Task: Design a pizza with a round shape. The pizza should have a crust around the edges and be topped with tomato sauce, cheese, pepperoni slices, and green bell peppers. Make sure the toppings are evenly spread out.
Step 120:
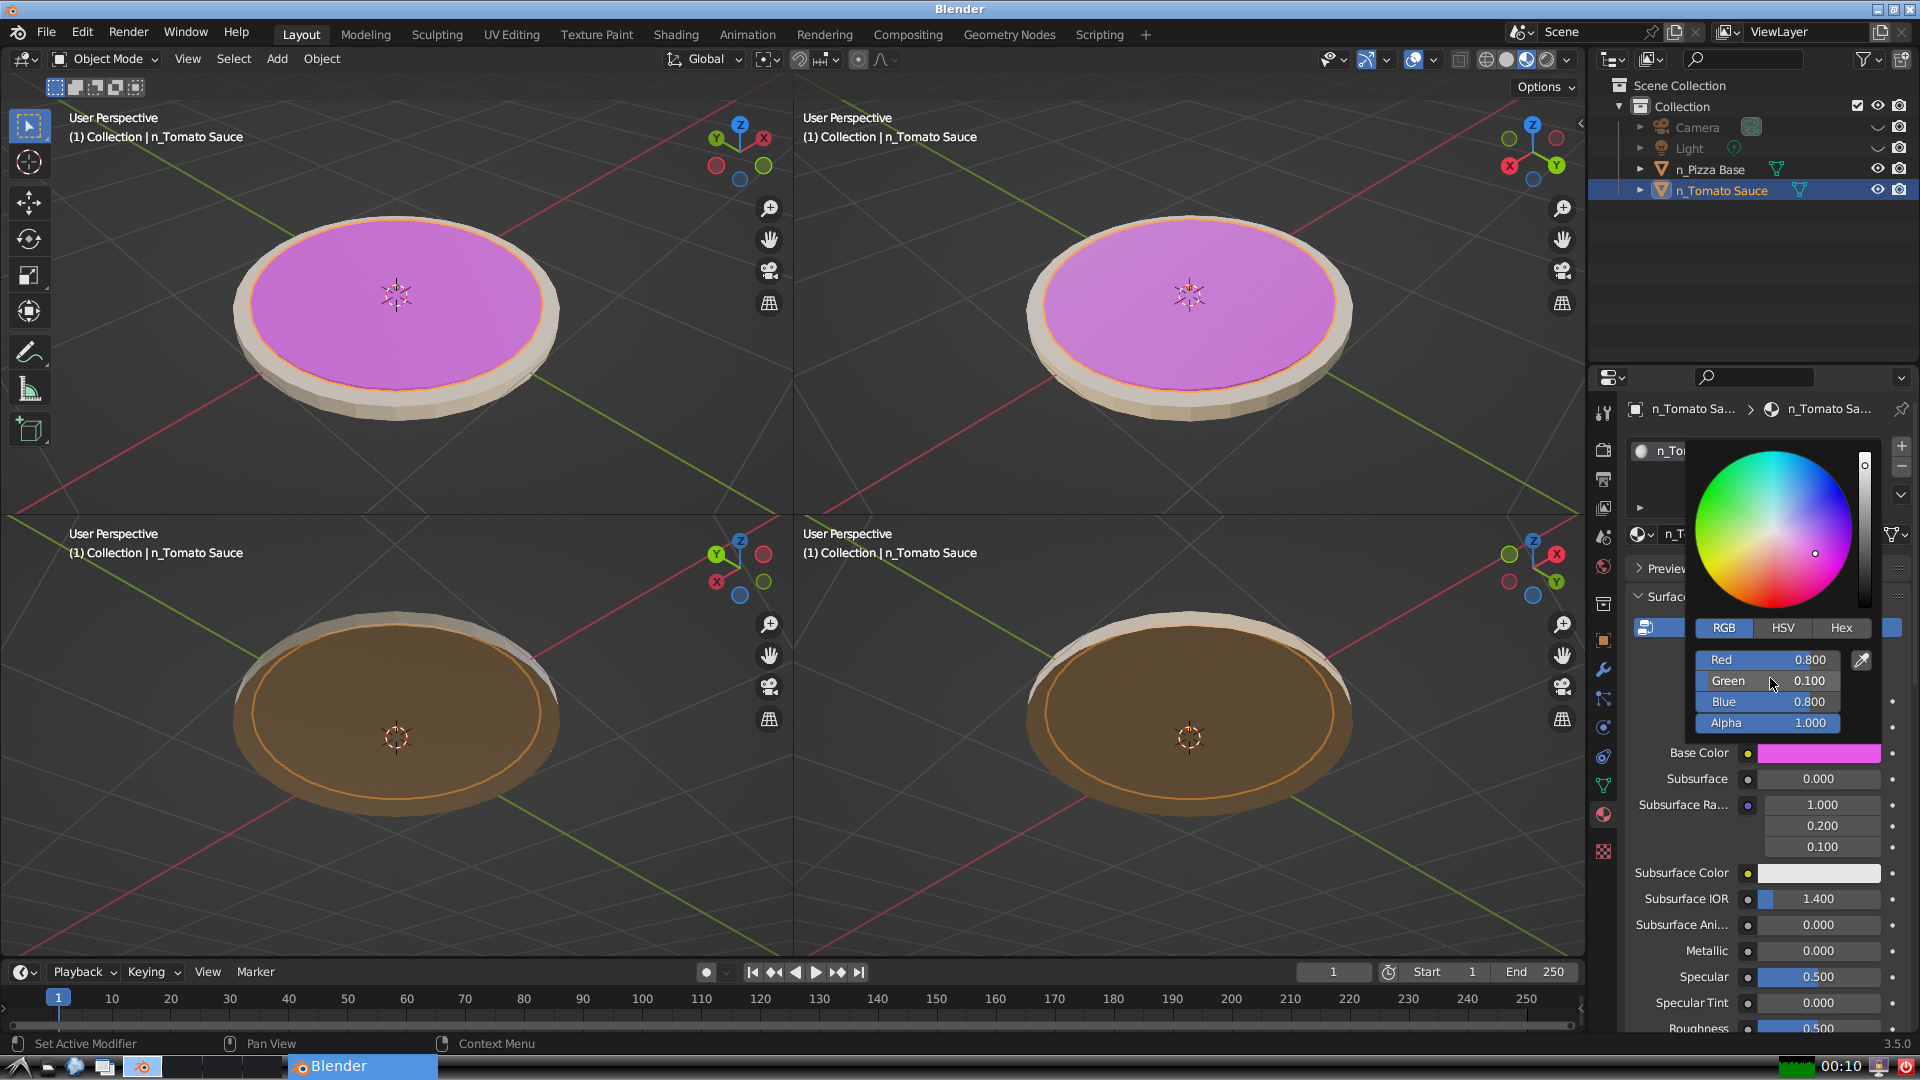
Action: {"mouse_move": [1770, 699]}